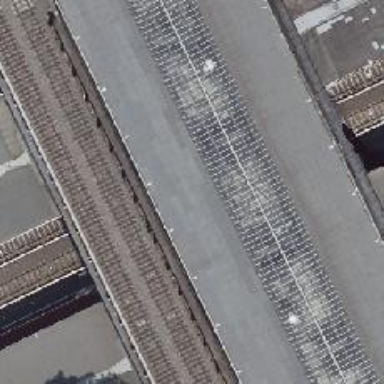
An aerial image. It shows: Close-up of railway platform edge.